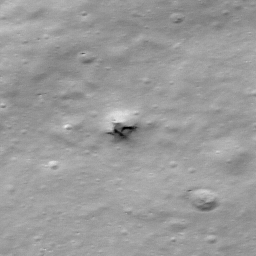
Pit: Stevinus 5
Host crater: Stevinus
Host type: impact_melt
Lunar coordinates: latitude -32.452, longitude 54.675